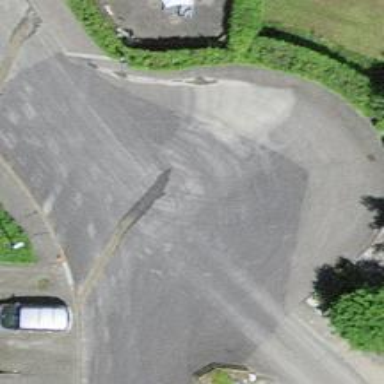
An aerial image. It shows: Turning loop on the road.